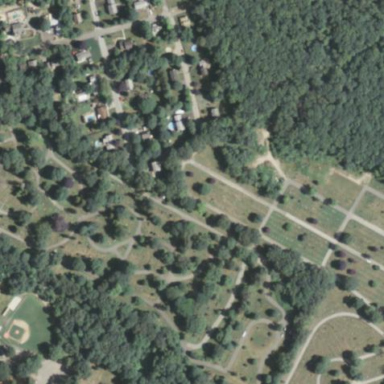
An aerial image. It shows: Cemetery with historic significance.